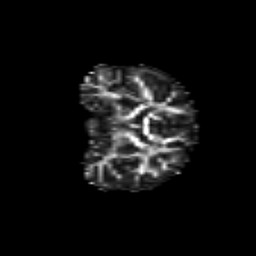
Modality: FA
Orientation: coronal
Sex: female
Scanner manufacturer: siemens
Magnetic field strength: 3 T
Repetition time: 5 s
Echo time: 0.071 s